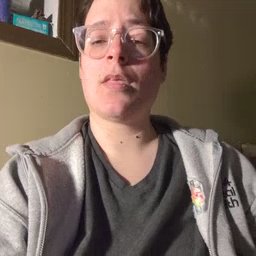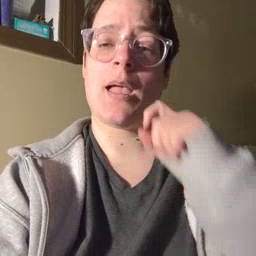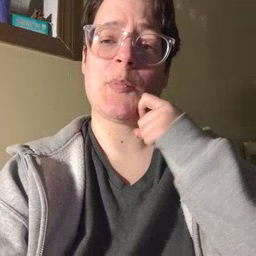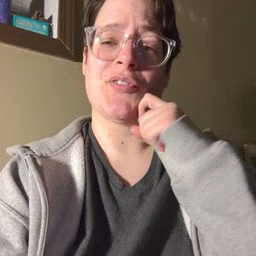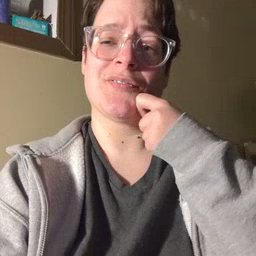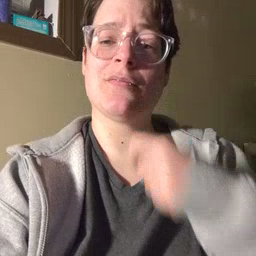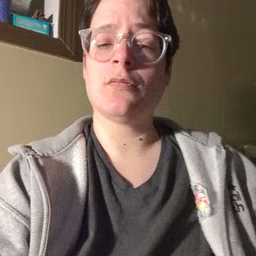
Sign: apple